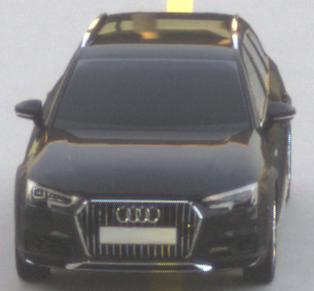
Make: Audi
Model: A4 Allroad 45 TFSI
Detailed model: A4 (B9) allroad
Model produced from: 2019/02
Model produced until: 2019/05
Doors: 5
Color: black
Road condition: dry road
Daytime: sunrise or sunset
Contrast: medium contrast